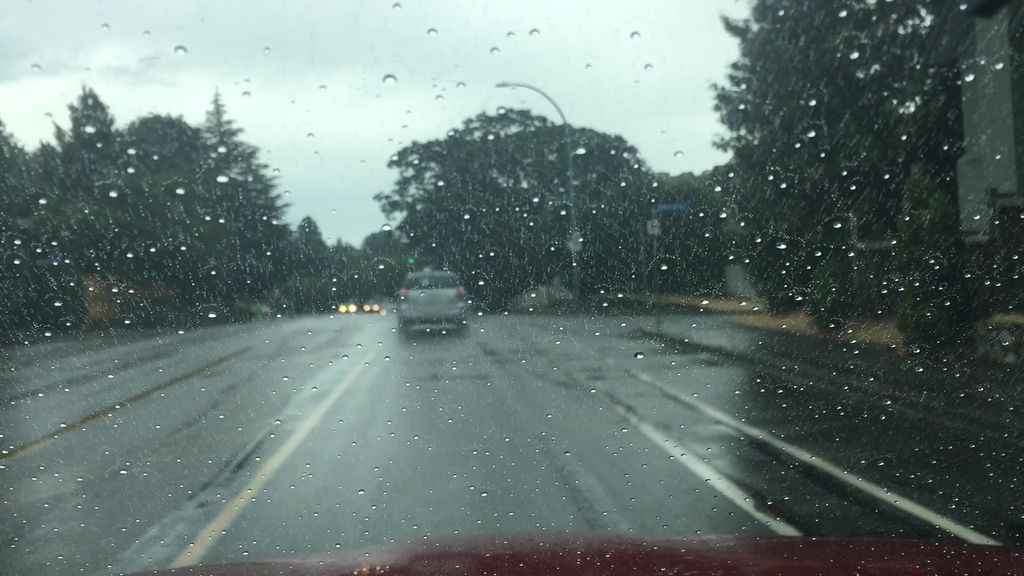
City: victoria